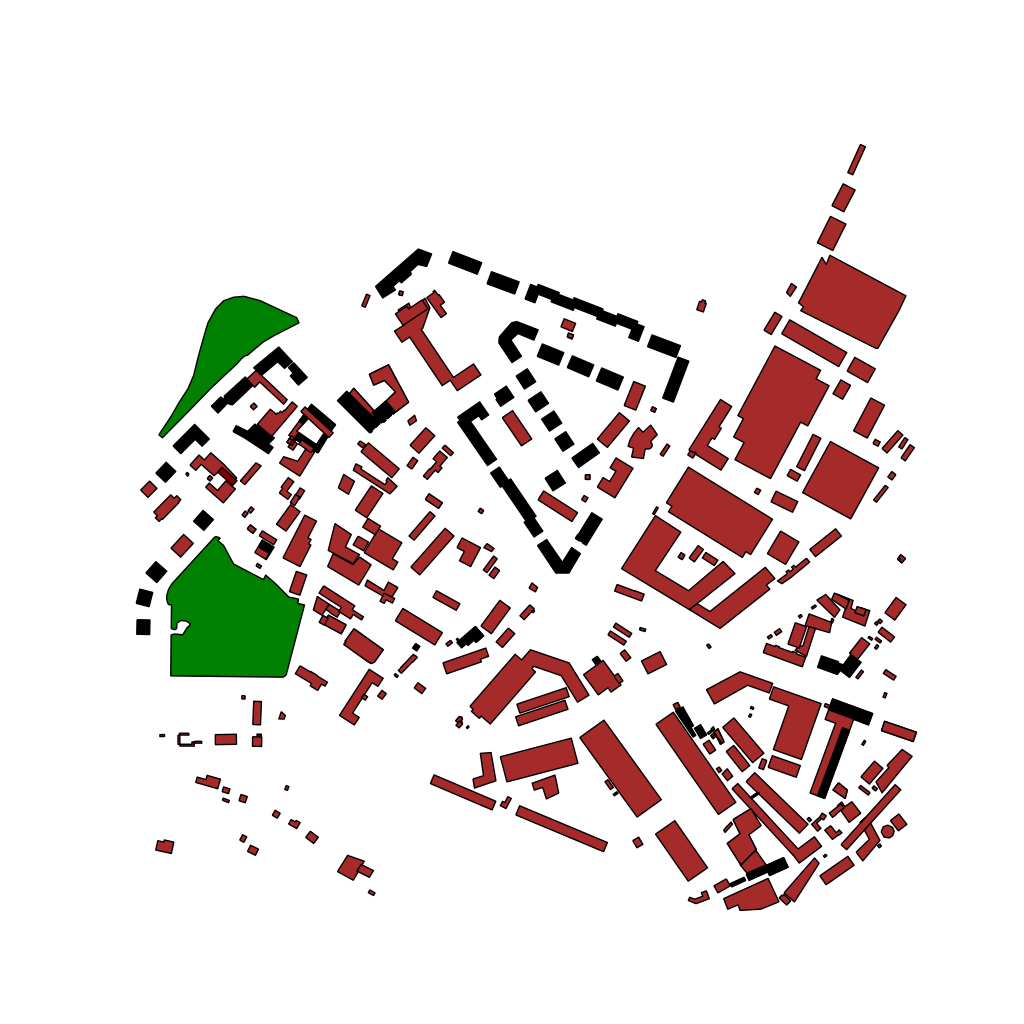
Tags: overhead vector_map, industrial, recreation, residential, special, transport, historical, soviet, high_rise, individual_rise, low_rise, medium_rise, density_1, Building, Facility, Fire, Park, 1.0 km²